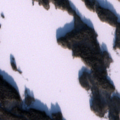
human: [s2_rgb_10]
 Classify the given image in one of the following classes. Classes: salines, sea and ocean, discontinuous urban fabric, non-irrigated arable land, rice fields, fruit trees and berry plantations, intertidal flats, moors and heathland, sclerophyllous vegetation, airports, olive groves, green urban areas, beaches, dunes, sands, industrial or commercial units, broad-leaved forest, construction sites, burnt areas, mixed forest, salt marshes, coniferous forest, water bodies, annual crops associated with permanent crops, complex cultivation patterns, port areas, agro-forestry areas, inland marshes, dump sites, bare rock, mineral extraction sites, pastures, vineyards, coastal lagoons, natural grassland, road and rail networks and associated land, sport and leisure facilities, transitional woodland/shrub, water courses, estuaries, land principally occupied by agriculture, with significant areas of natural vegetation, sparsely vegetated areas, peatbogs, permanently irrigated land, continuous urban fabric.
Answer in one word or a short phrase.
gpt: coniferous forest, mixed forest, water bodies